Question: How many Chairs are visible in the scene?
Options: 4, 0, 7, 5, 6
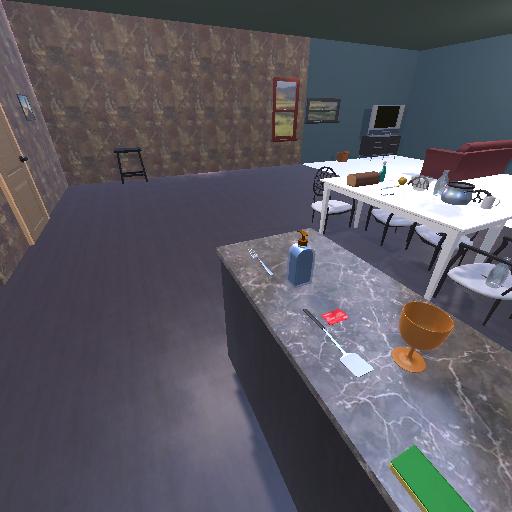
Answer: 4